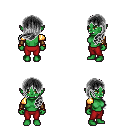
a pixel art fantasy rpg character, female body template, orc, green skin, gold arm armor, red pants, gray left-swept hairstyle, leather bracers, four views (front, back, left, right), 2x2 character sprite sheet, small pixel art, hard edges, no anti-aliasing